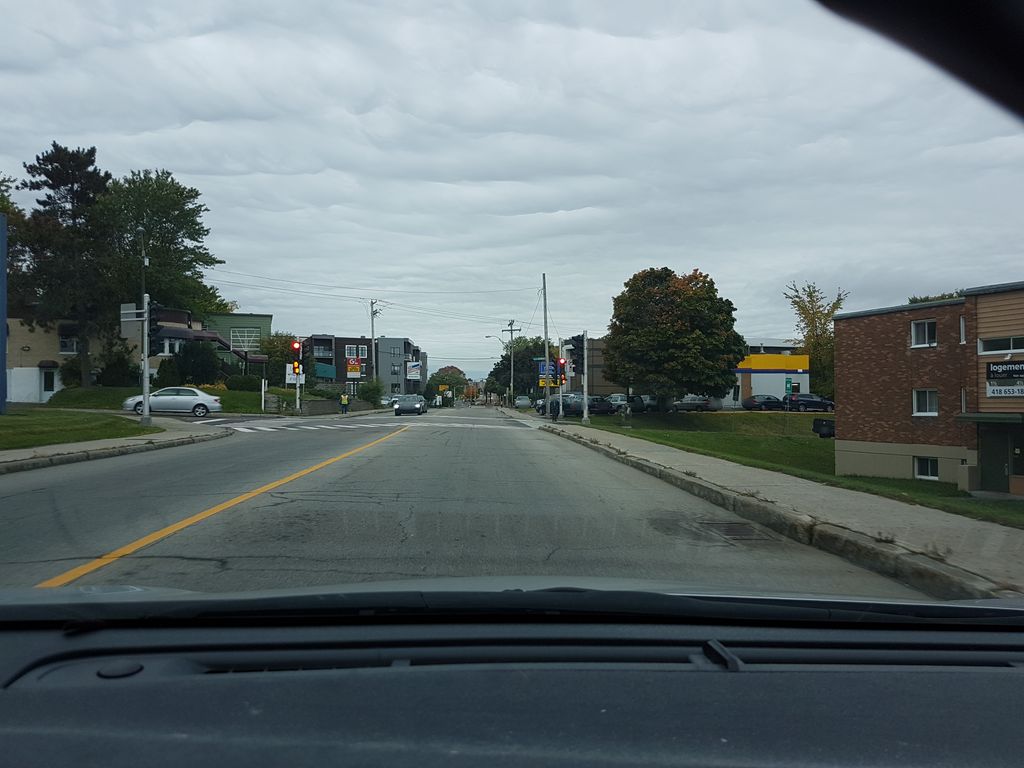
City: quebec_city